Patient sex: M
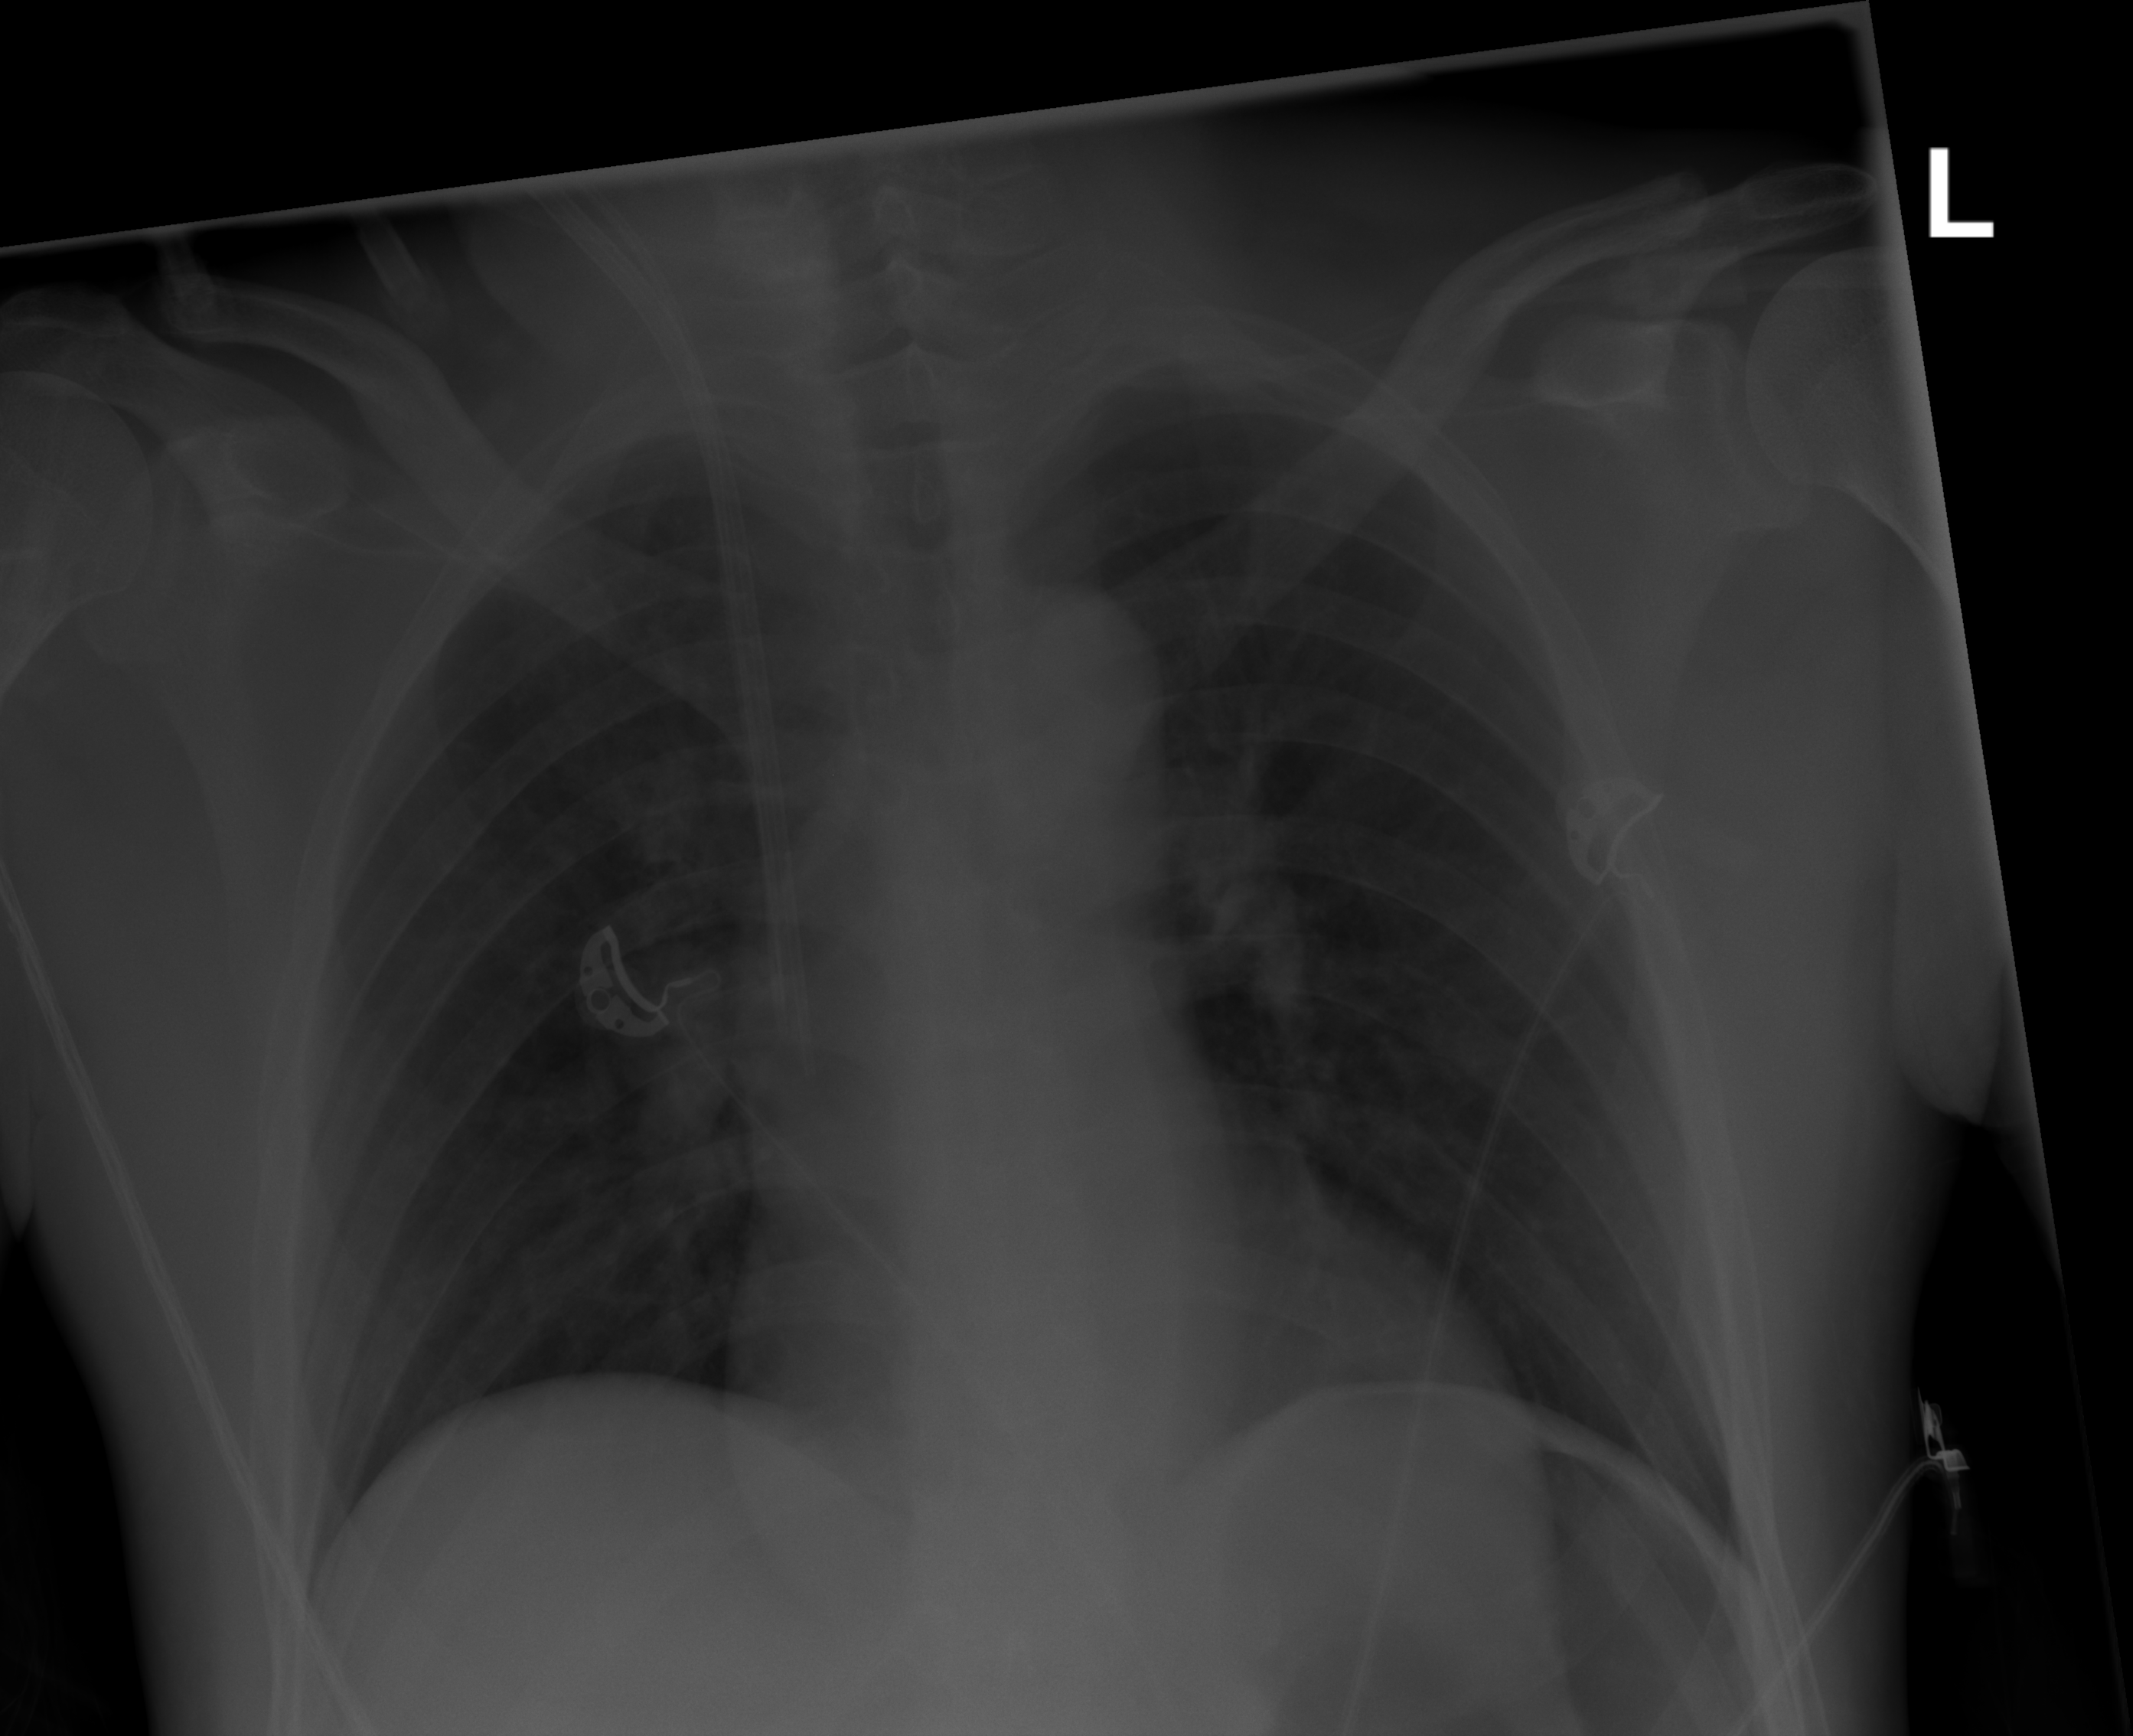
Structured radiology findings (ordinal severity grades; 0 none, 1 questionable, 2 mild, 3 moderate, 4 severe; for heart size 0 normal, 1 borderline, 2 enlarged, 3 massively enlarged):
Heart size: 0
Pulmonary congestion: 2
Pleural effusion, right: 0
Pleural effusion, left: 0
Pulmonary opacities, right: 2
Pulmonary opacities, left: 0
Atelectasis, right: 0
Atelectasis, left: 0